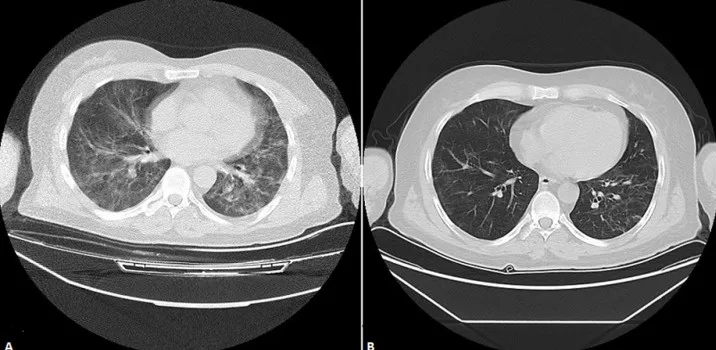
thoracic tomography findings before and after treatment.
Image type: radiology (ct)